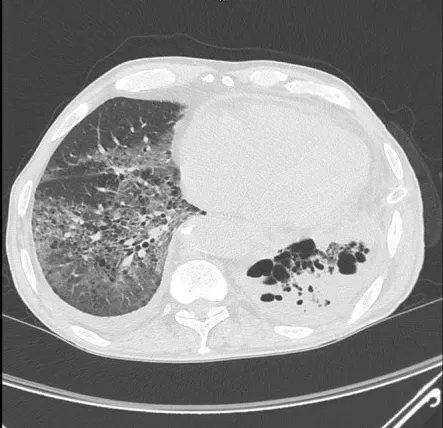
Chest CT-scan showing the presence of extensive pulmonary infarction in the residual parenchyma.
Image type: radiology (ct)